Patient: sex F, age 61
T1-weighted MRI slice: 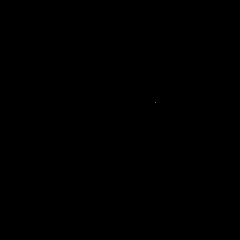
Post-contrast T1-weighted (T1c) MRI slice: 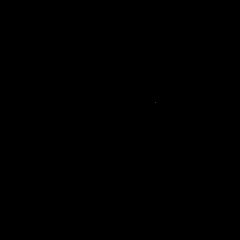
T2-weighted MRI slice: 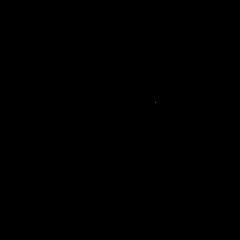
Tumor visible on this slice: no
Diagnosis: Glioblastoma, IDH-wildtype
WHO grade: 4